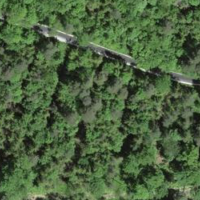
EUNIS habitat code: 44
Species observed at this site:
Melittis melissophyllum